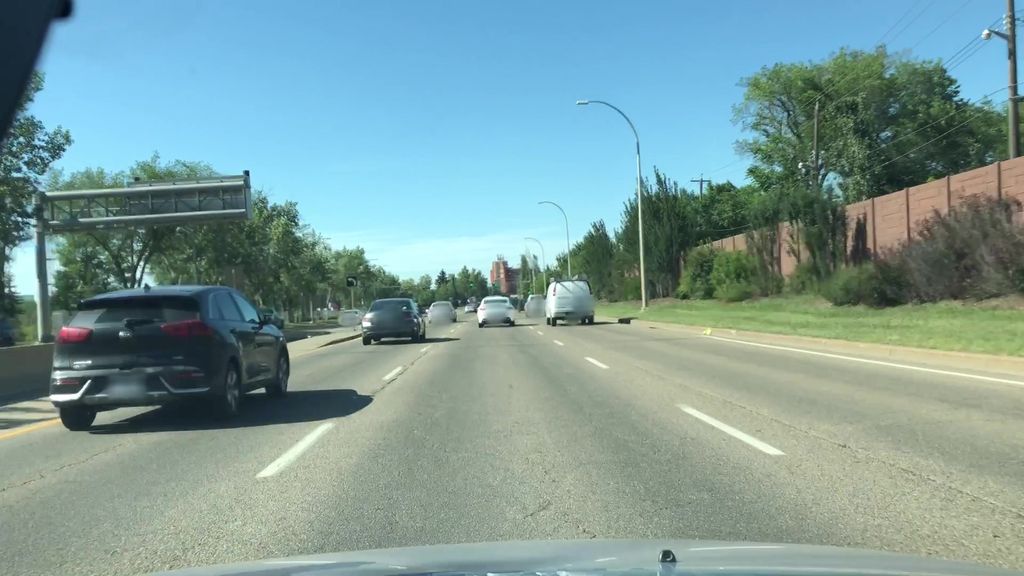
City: edmonton